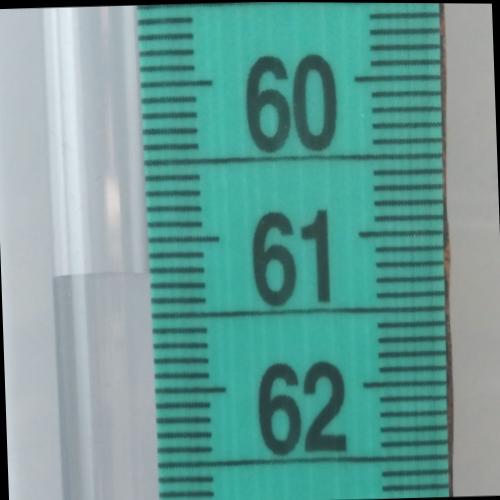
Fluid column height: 61.2 cm